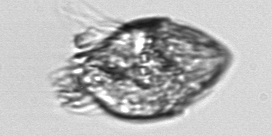
Label: Strombidium_morphotype1